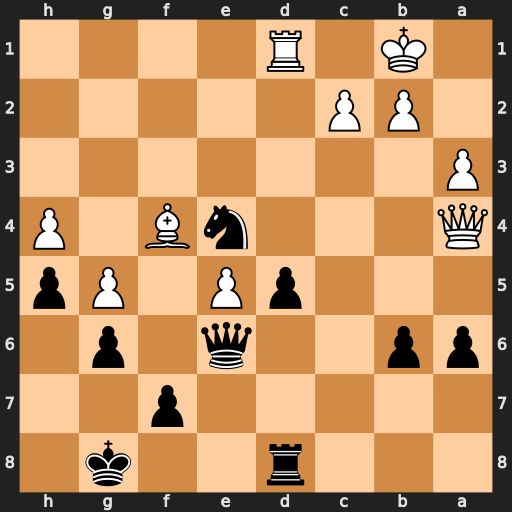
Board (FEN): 3r2k1/5p2/pp2q1p1/3pP1Pp/Q3nB1P/P7/1PP5/1K1R4
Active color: b
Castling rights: -
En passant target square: -
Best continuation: Qg4 Qd4 Qxf4